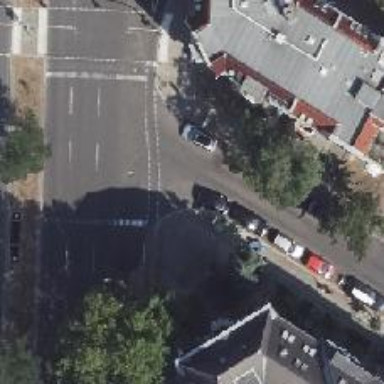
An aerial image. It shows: Unmarked road crossing.